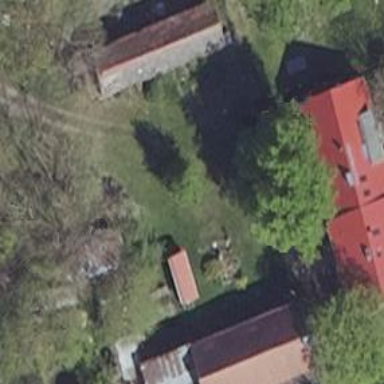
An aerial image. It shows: Isolated dwelling in the countryside.